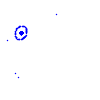
Particle: proton